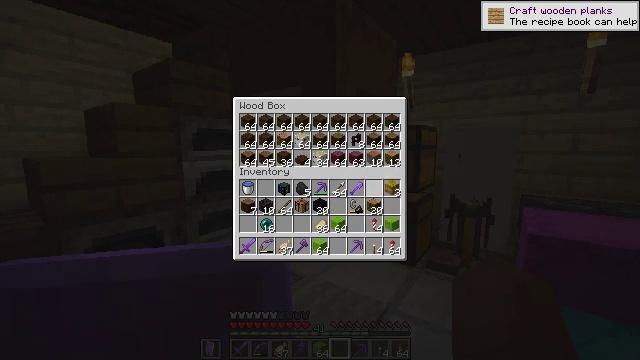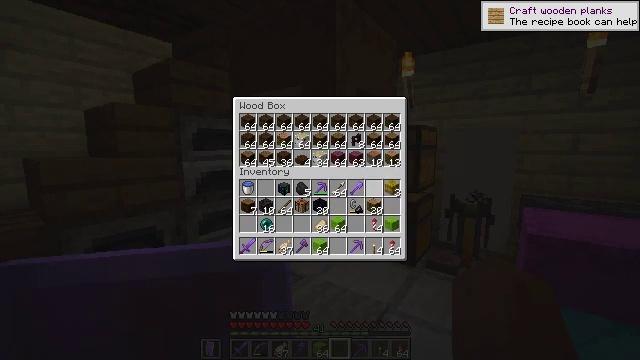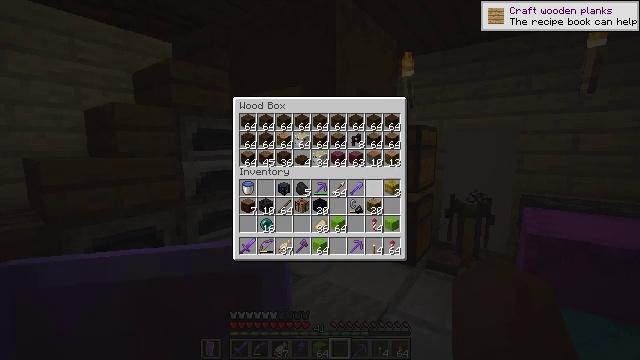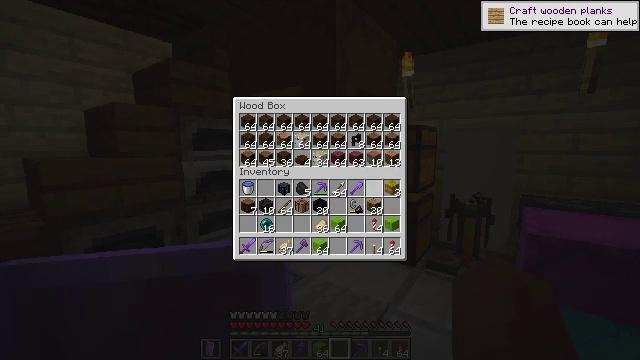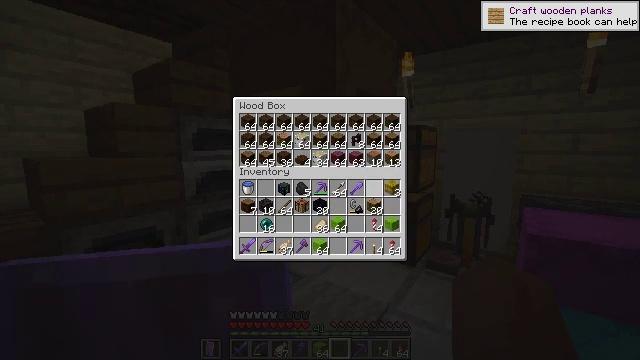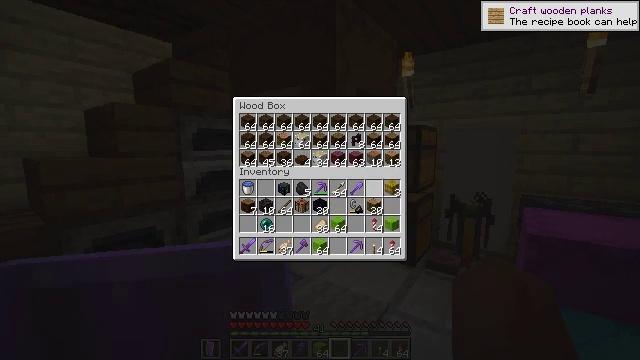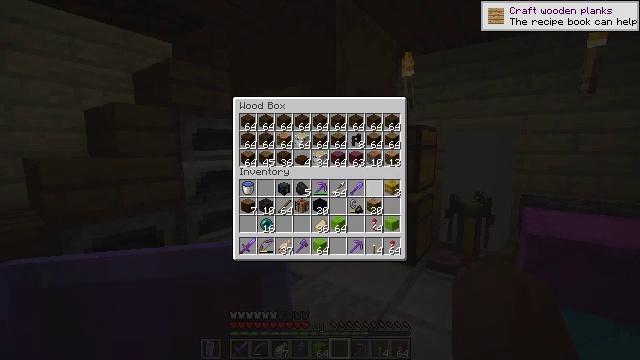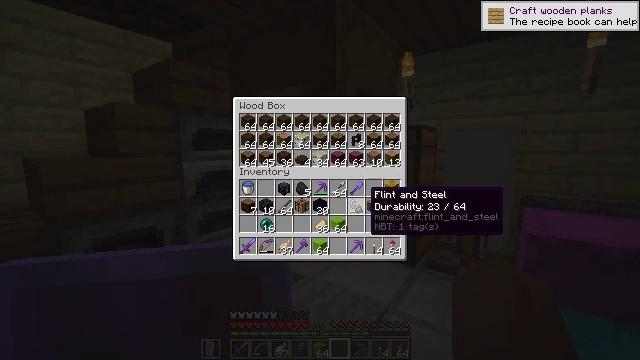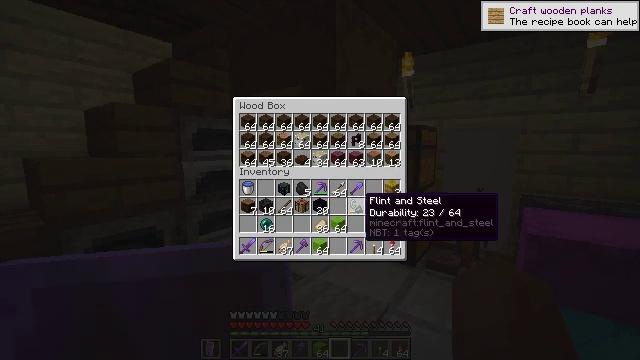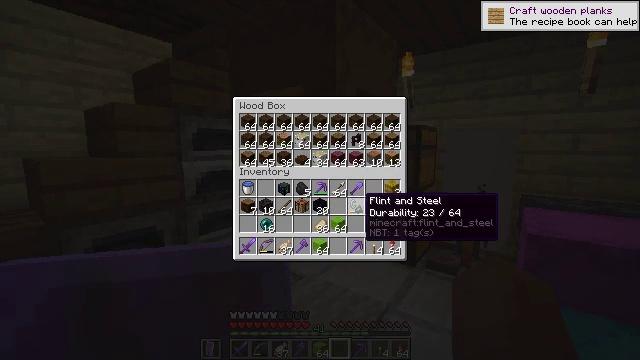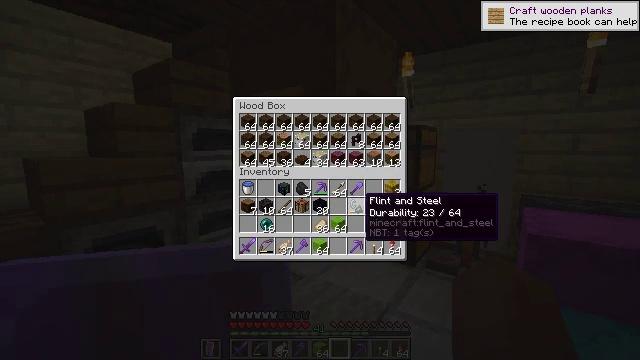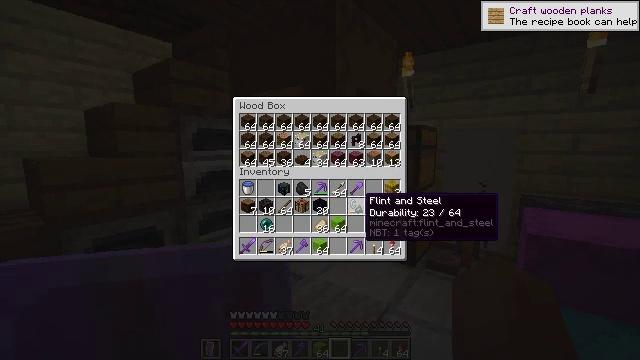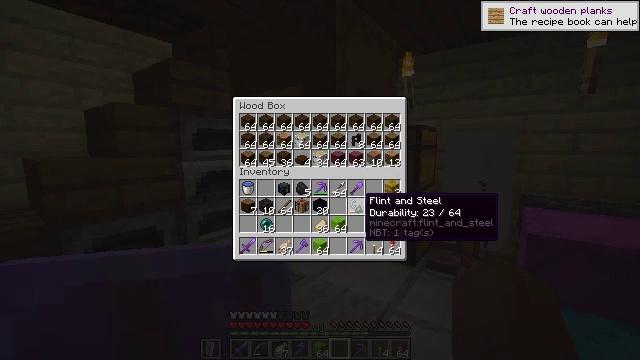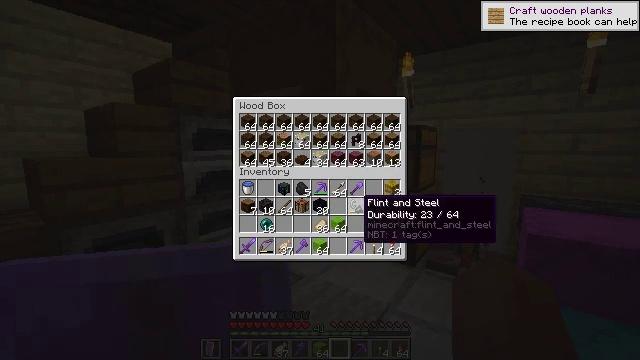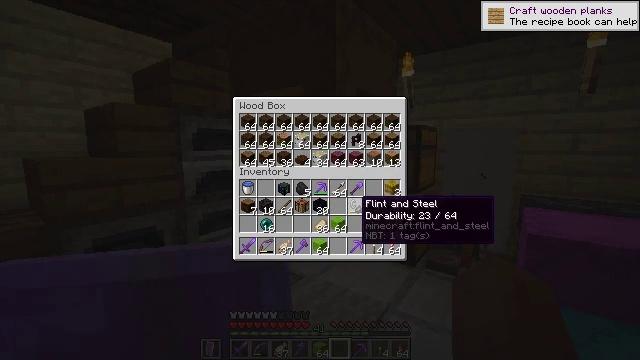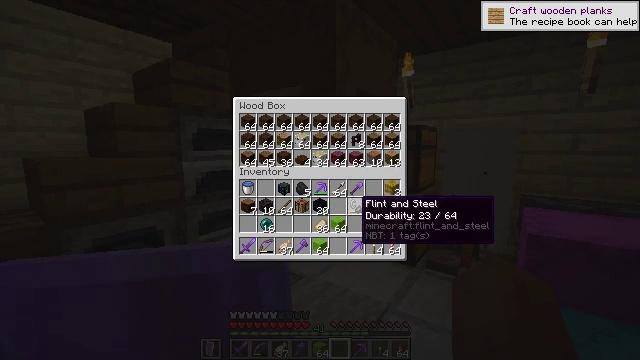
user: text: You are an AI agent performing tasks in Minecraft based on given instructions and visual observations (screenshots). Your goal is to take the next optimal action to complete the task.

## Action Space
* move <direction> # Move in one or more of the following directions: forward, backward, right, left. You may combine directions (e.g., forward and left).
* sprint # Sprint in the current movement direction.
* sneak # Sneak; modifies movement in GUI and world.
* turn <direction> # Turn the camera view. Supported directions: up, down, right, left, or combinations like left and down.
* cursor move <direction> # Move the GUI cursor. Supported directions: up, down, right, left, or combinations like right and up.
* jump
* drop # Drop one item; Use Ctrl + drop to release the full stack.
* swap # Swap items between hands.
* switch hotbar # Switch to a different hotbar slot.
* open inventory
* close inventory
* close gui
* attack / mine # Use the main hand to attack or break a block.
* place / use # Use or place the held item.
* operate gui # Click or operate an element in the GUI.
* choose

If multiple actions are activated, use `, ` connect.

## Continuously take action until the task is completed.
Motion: motion action
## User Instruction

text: Gather items from the brown shulker box by mining it.
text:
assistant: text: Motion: no_op
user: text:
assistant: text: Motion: no_op
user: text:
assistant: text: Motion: no_op
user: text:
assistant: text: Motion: no_op
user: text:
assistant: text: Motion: no_op
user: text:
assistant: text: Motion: turn down
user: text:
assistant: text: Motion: turn left and down
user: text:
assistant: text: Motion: no_op
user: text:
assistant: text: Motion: no_op
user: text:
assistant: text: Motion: no_op
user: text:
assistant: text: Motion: sneak
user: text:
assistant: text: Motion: sneak
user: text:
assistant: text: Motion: sneak
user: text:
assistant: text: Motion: sneak
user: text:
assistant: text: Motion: sneak
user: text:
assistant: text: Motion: sneak
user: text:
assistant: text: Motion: sneak
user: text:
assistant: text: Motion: sneak
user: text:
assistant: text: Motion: sneak, turn right and up
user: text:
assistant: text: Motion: sneak
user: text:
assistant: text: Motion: sneak
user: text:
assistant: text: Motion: sneak
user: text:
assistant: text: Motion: sneak
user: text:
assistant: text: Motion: sneak
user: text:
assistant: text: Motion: sneak
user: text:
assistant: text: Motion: sneak
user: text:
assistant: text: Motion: sneak
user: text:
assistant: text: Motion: sneak
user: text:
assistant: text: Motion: sneak, attack / mine
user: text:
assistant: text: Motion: sneak, attack / mine